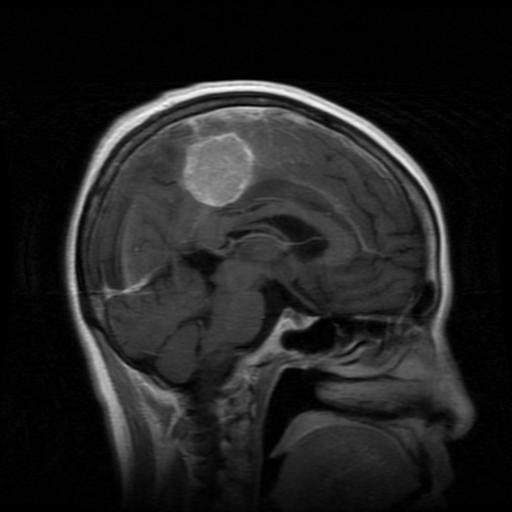
Label: meningioma